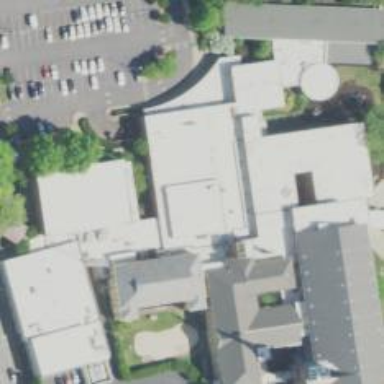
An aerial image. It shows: Building.